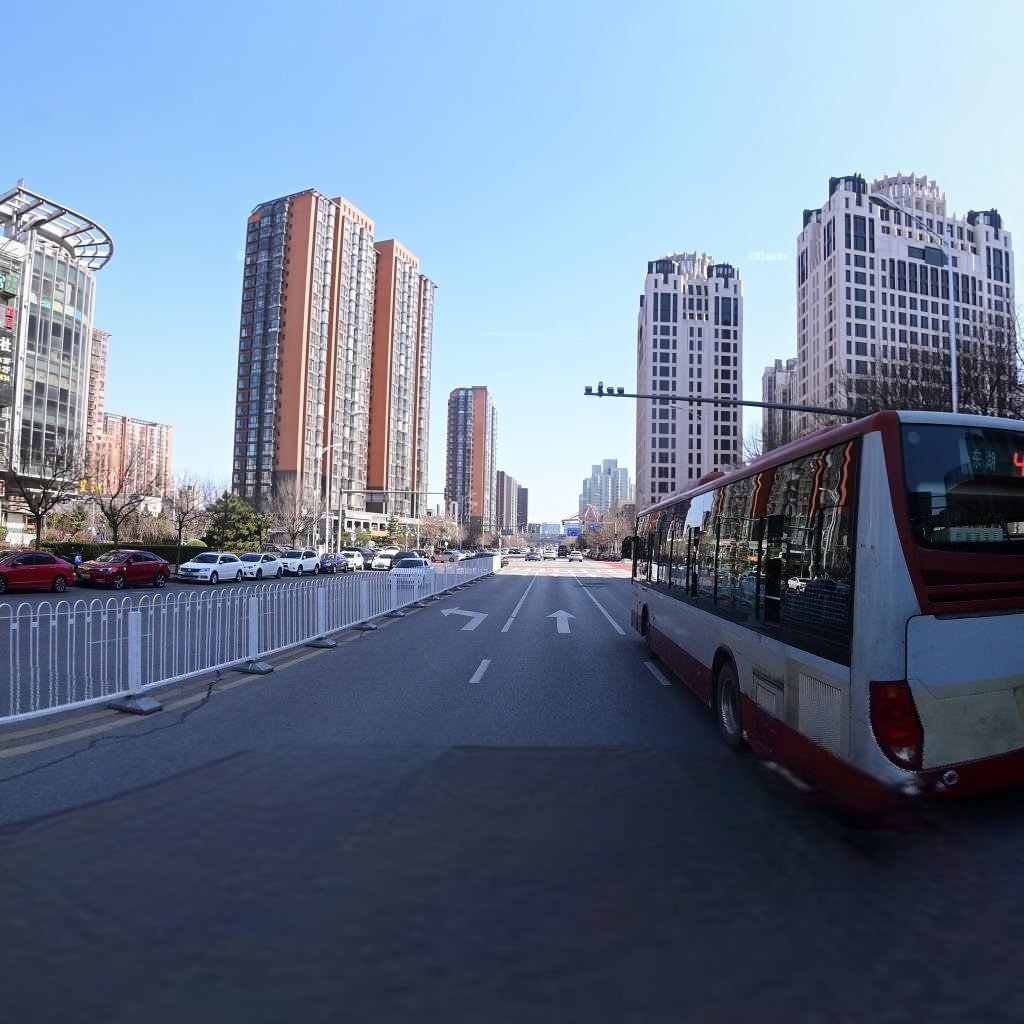
Region: Chaoyang
Road damage annotations: longitudinal crack